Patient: sex F, age 68
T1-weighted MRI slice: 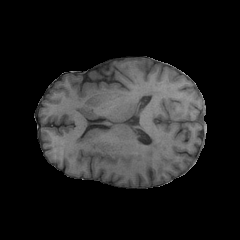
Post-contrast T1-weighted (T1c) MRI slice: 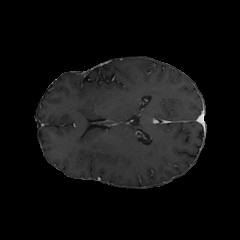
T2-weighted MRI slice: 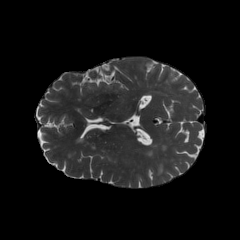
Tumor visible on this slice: yes
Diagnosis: Glioblastoma, IDH-wildtype
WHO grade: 4